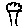
Label: tree